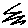
Label: zigzag